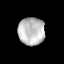
Tissue: lung
Cell type: Epithelial cells
Senescence score: 0.2321
Nuclear area (px): 705
Mean DAPI intensity: 191.73